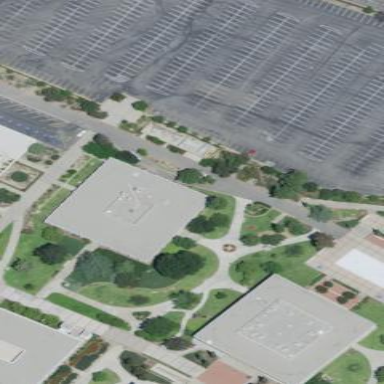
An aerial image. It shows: College building.